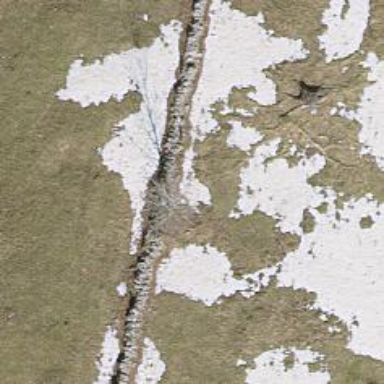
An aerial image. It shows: Wall barrier.